Interaction volume radius: 10 \u00c5
Interaction volume height: 25 \u00c5
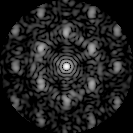
Disorder parameter: 0.5761